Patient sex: M
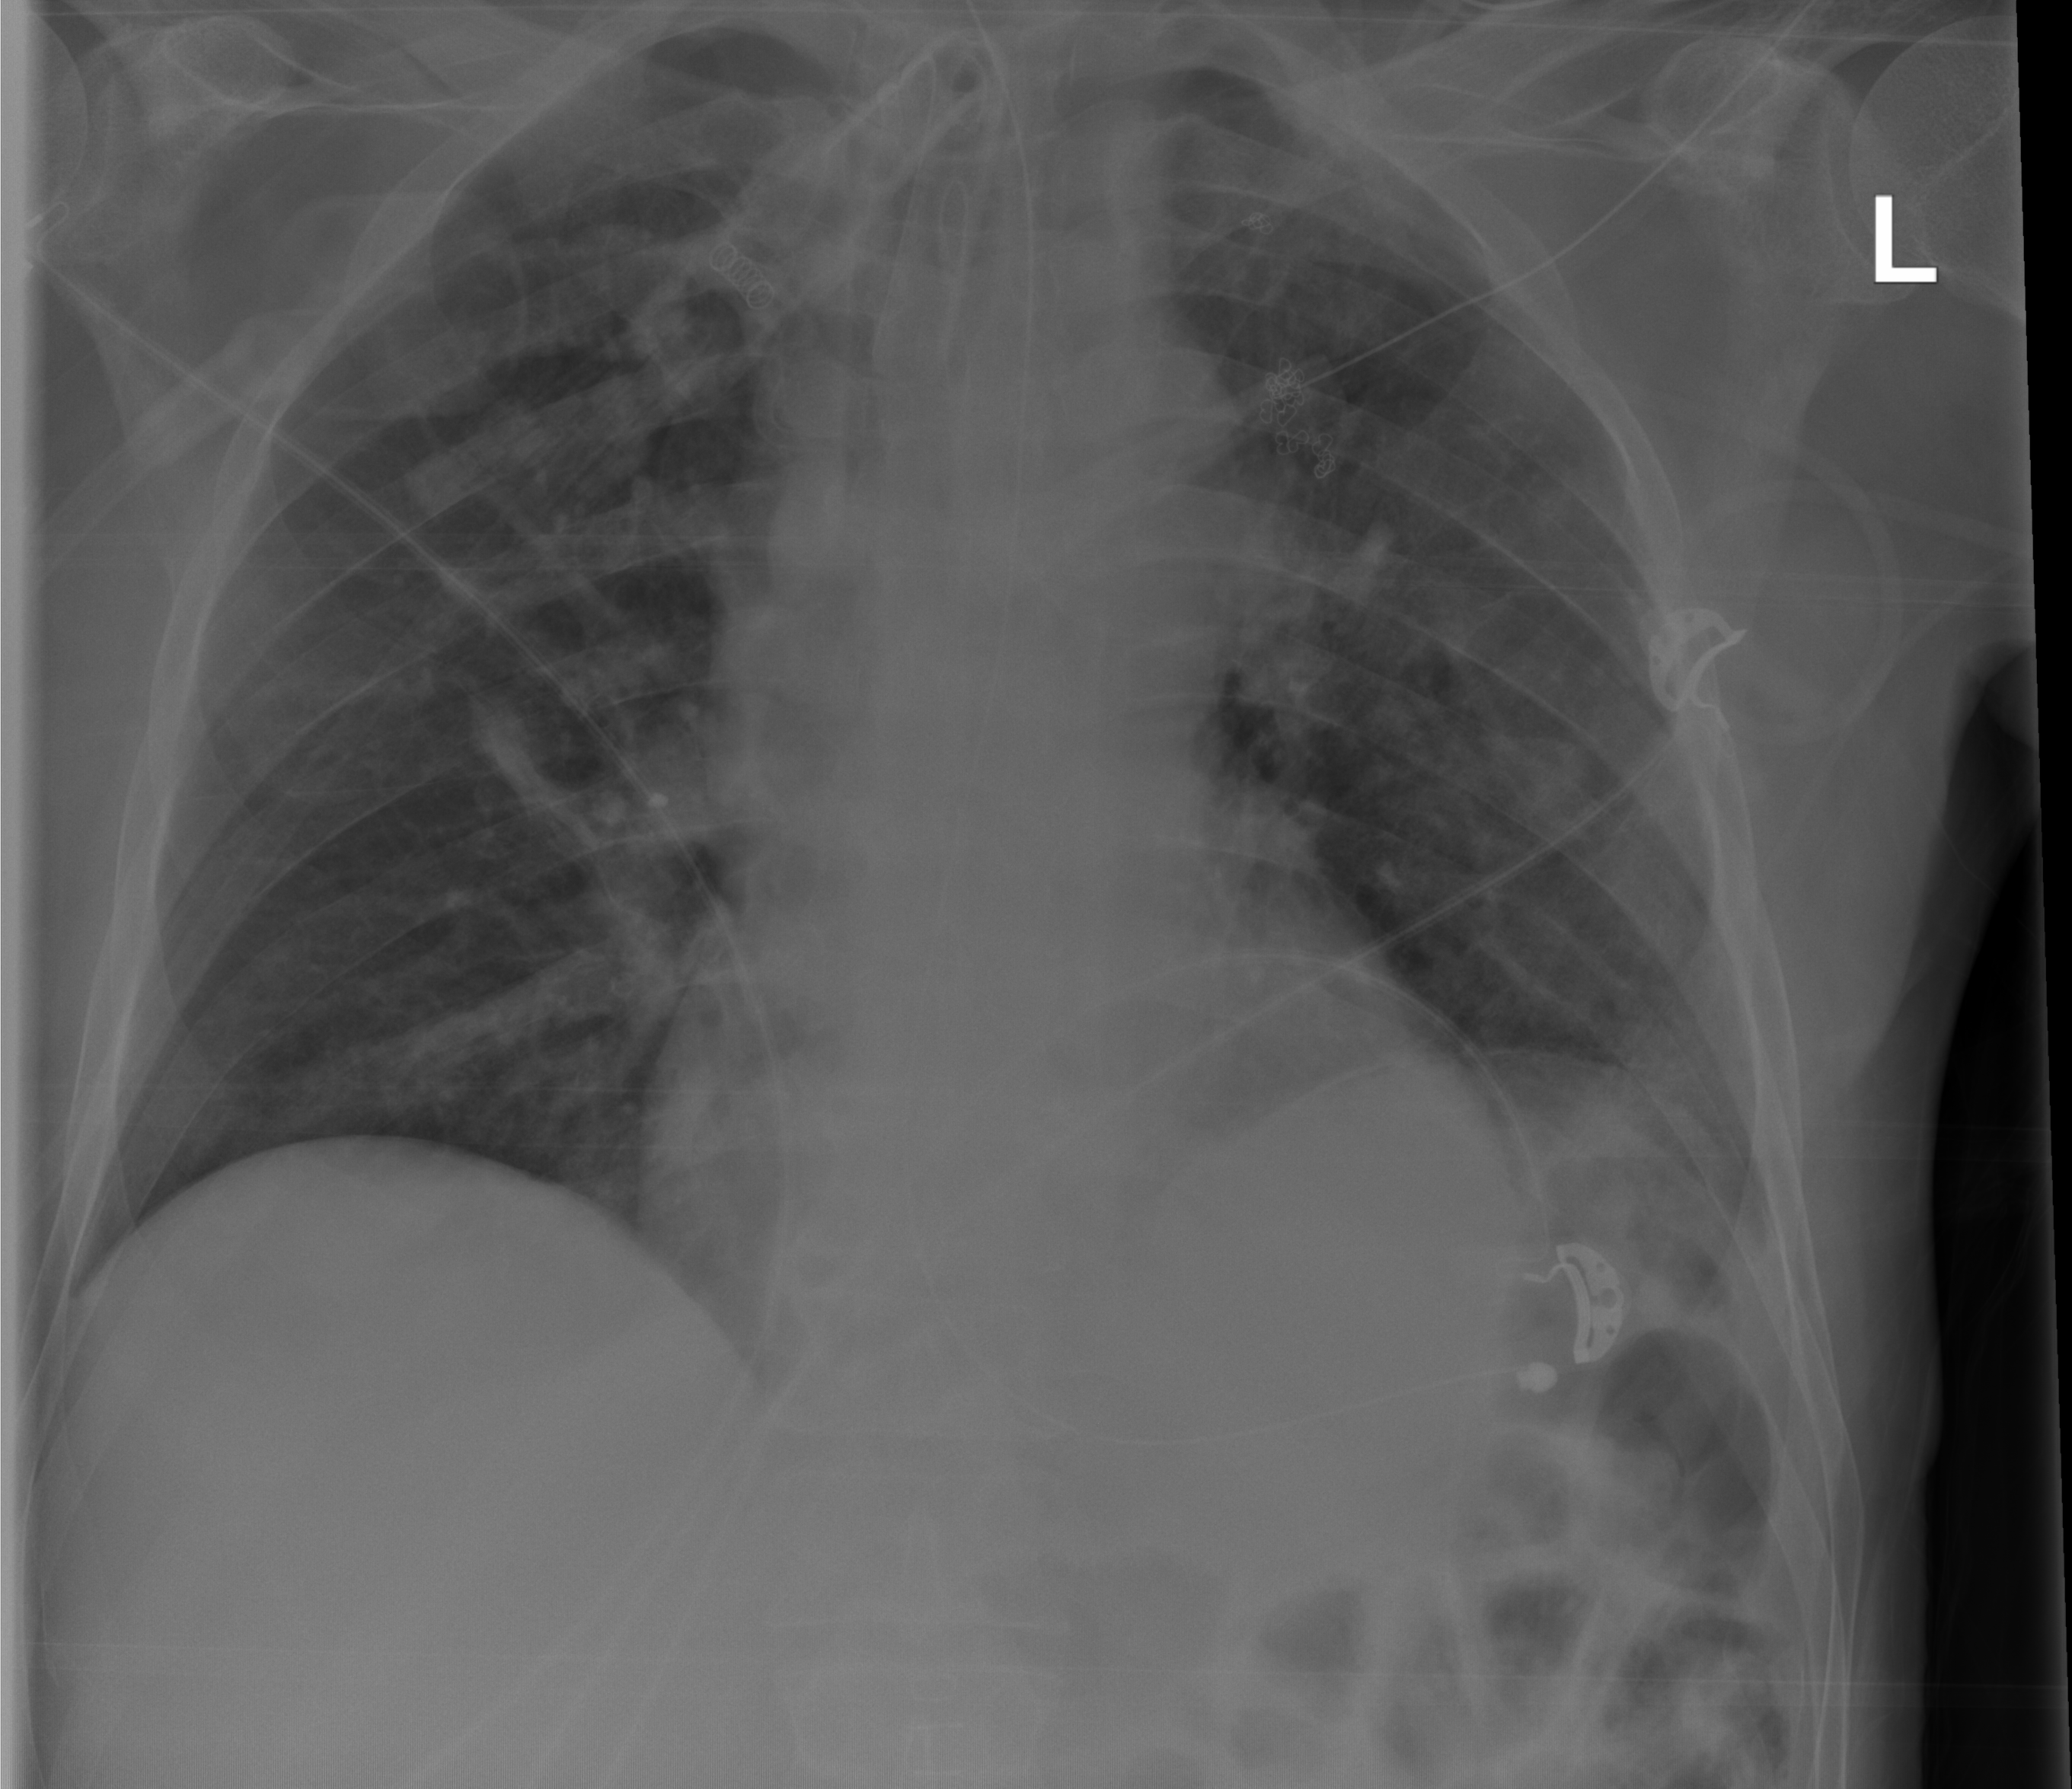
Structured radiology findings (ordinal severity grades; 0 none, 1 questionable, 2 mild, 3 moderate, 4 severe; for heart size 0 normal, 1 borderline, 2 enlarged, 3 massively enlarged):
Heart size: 1
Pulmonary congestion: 2
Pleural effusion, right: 0
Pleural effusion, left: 2
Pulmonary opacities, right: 2
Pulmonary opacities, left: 2
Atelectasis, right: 2
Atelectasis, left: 2